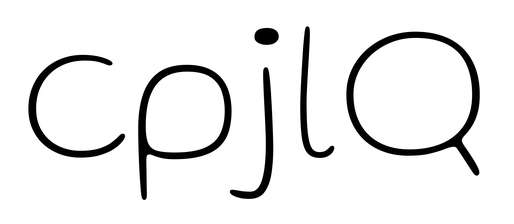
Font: Gluten_Thin